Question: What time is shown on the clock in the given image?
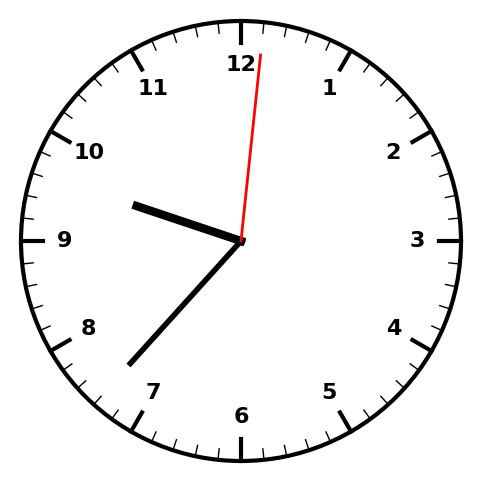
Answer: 09:37:01